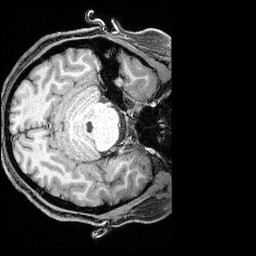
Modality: T1w
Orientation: axial
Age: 28
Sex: female
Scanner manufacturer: siemens
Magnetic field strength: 3 T
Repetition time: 2.3 s
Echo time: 0.00324 s